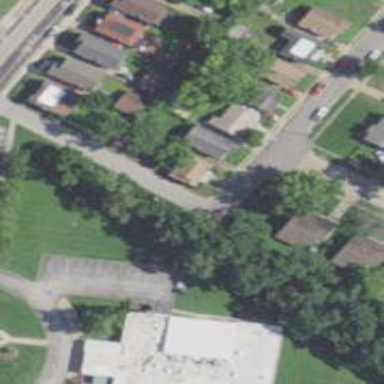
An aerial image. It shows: Residential road.